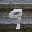
Label: 9